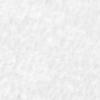
Label: no_change